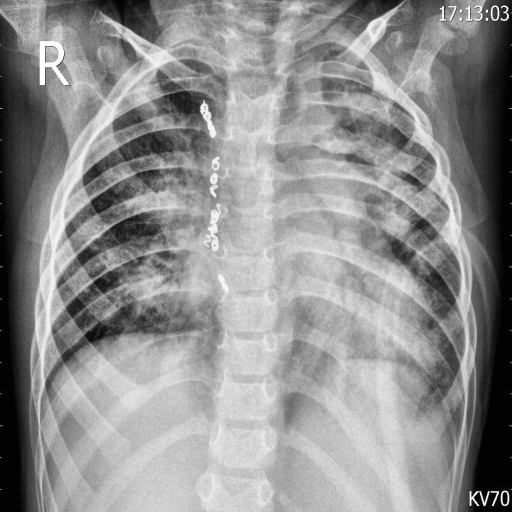
Finding: PNEUMONIA